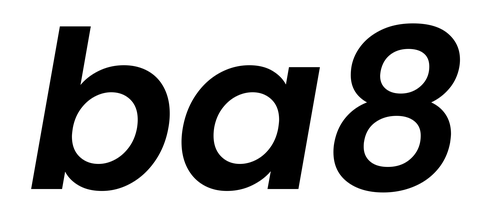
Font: Poppins-SemiBoldItalic